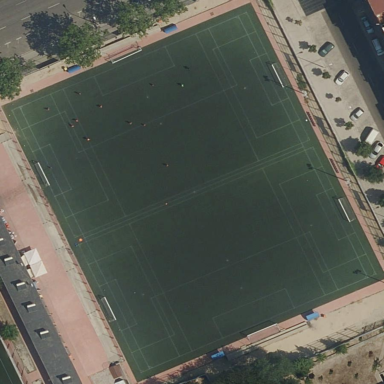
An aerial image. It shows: Artificial turf soccer pitch for leisure activities.